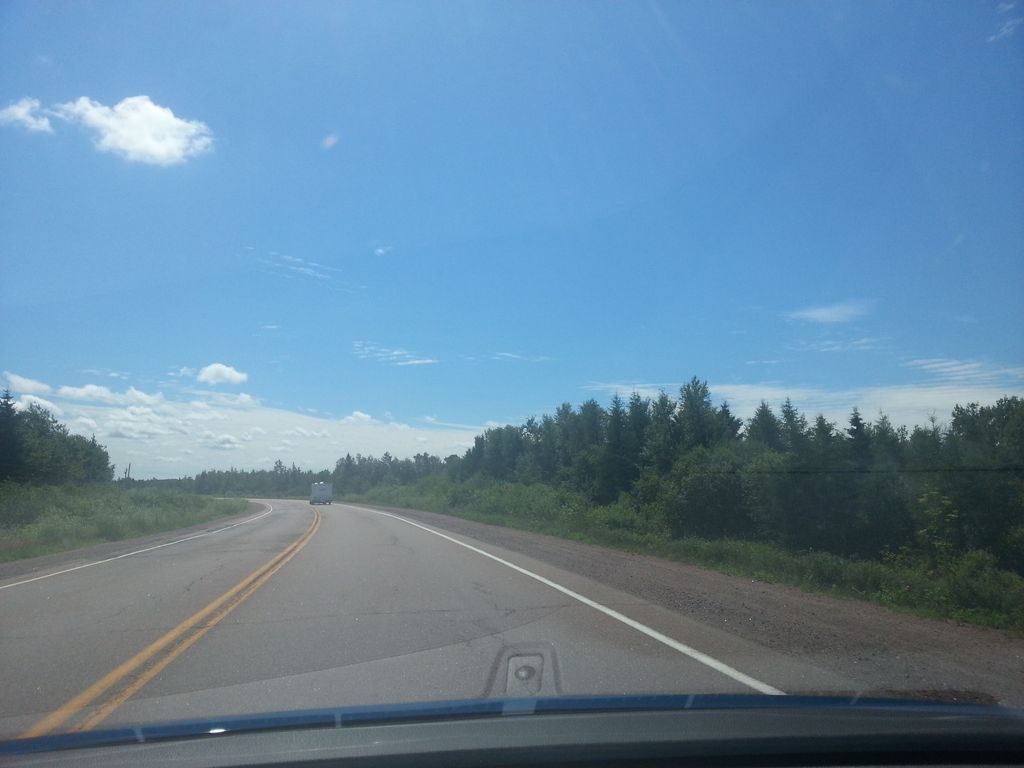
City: charlottetown